Current action and preconditions to check: trajectory_clear

Your task: For each precondition in the list above, predict whether it will hold at this action.

Consider the current scene as observed from the mobile robot's camera, and analyze the predicted future states of all dynamic agents (e.g., people, animals, vehicles, or any moving entities) within the NEXT SECOND.

IMPORTANT: Only answer "very likely" if you are absolutely certain—based on strong, clear evidence—that a dynamic agent will violate the precondition in the predicted future state. Do NOT answer "very likely" for unlikely, ambiguous, or low-probability risks.

Ask yourself for each precondition: Is there a high probability, with clear and convincing evidence, that the predicted future states of any dynamic agent will interfere with the predicted future state of the currently executing action within the NEXT SECOND, causing that precondition to fail?

Assess the risk level based on these predictions. Use "likely" or "very likely" if motions create a clear risk of interference.

Use "neutral" or "improbable" if agents are nearby but their predicted paths are clearly diverging or non-conflicting.

Failure Risk Categories: "very improbable", "improbable", "neutral", "likely", "very likely"

Answer Format: Output ONLY the probability_of_failure value from these categories: "very improbable", "improbable", "neutral", "likely", "very likely"

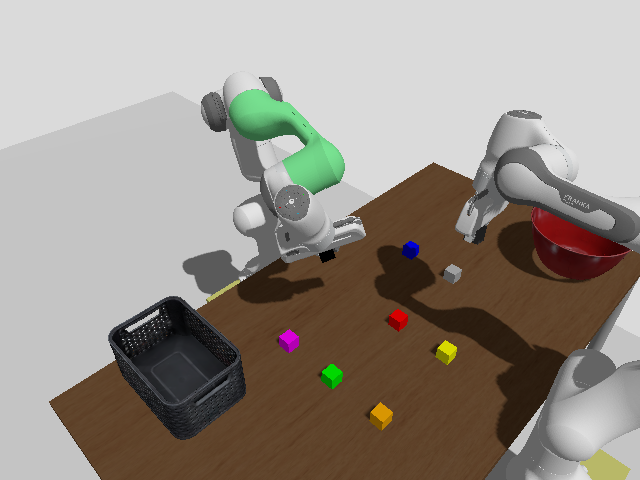

Answer: very improbable